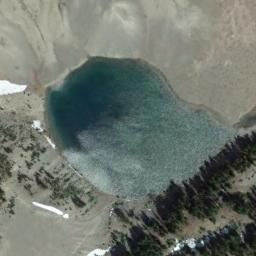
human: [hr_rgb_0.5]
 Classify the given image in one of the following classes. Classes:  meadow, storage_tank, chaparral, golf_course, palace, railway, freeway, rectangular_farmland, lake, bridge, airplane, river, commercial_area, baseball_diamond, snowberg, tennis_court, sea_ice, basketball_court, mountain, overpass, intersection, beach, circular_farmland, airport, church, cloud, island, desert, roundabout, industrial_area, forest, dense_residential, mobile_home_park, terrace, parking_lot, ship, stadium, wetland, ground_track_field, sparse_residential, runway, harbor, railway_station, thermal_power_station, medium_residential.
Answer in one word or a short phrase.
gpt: lake